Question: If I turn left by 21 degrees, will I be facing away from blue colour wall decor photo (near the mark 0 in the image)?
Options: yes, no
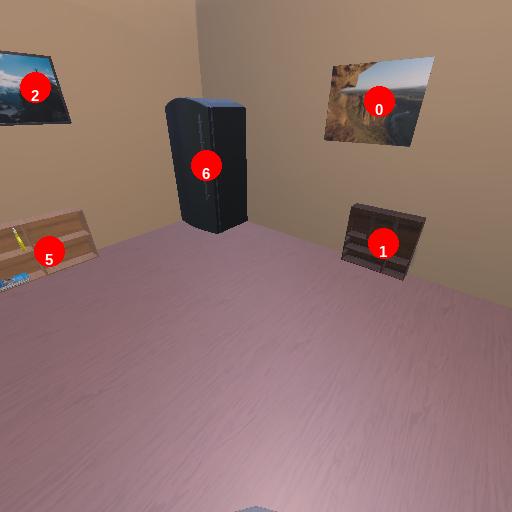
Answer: yes